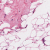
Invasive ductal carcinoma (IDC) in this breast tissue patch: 0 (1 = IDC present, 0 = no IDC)